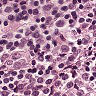
Metastatic tissue present: no